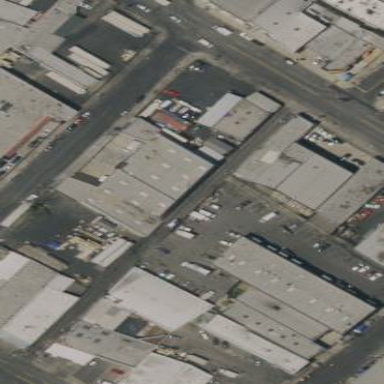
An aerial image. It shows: Warehouse building.